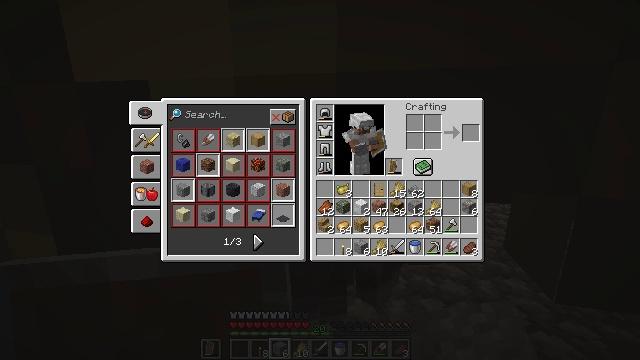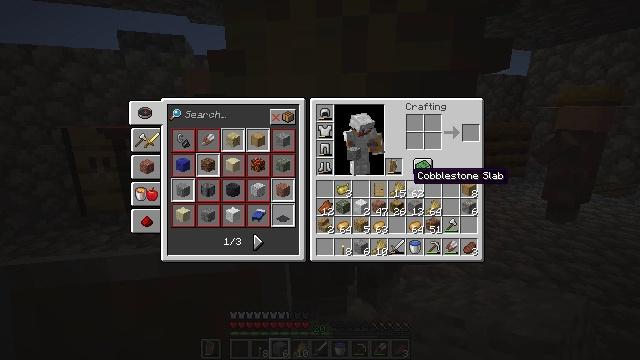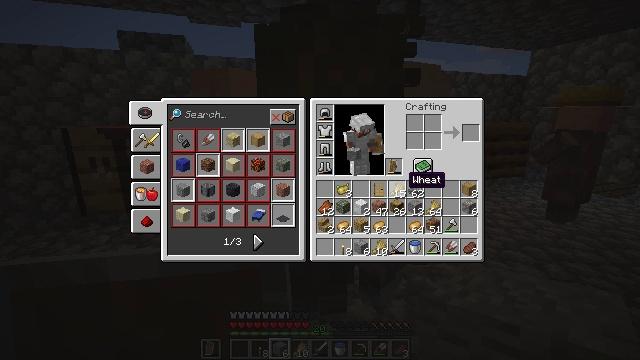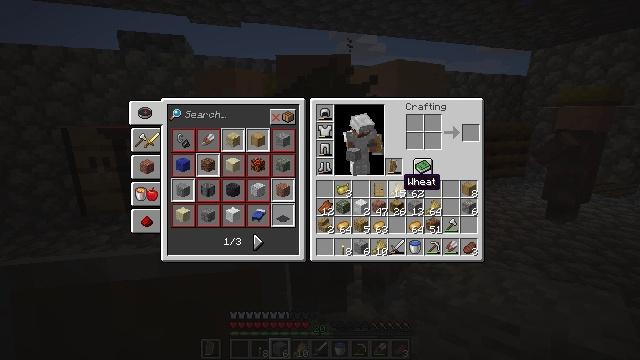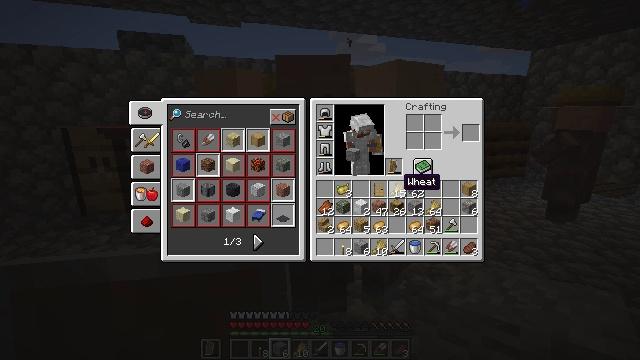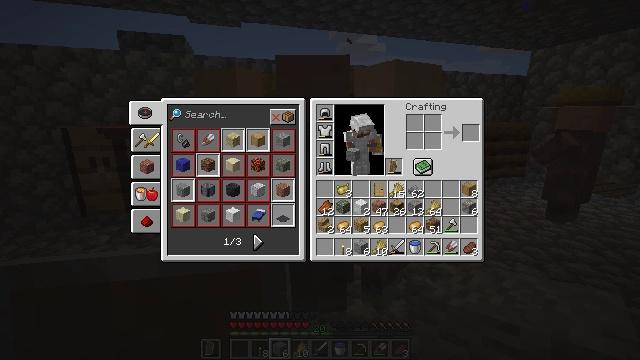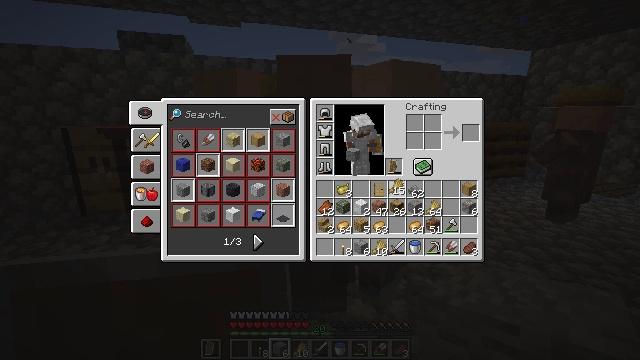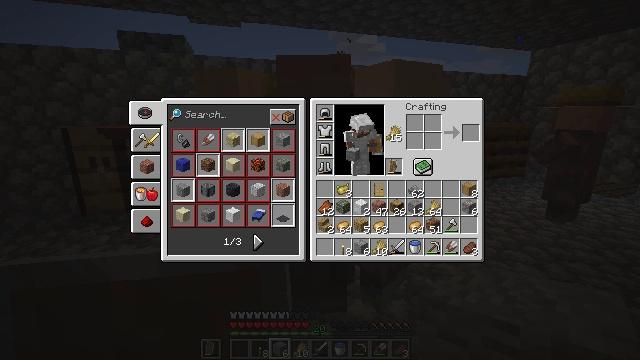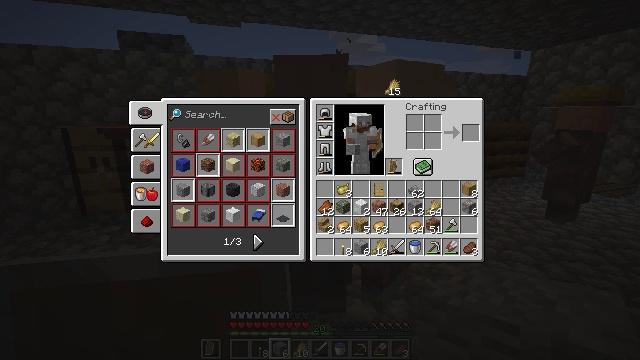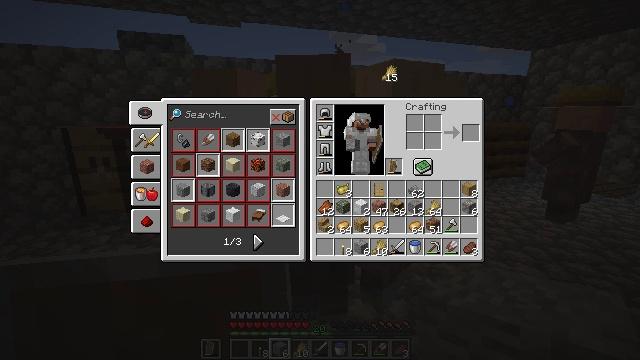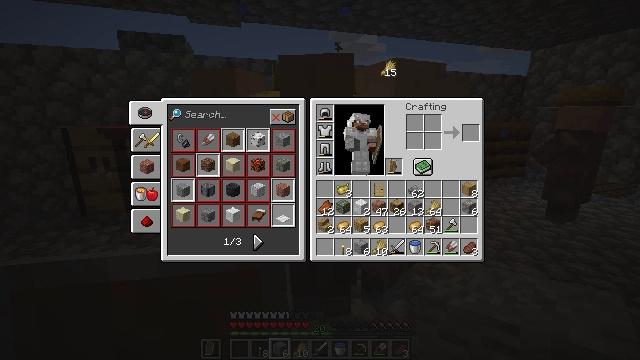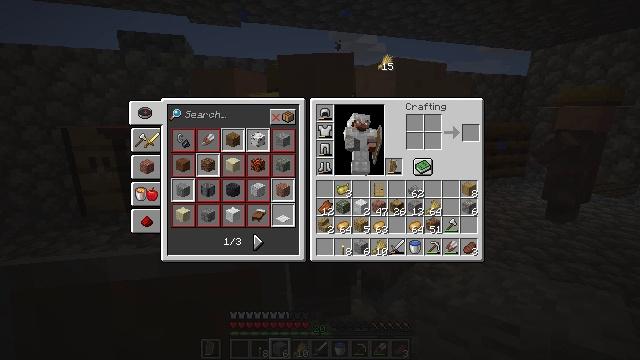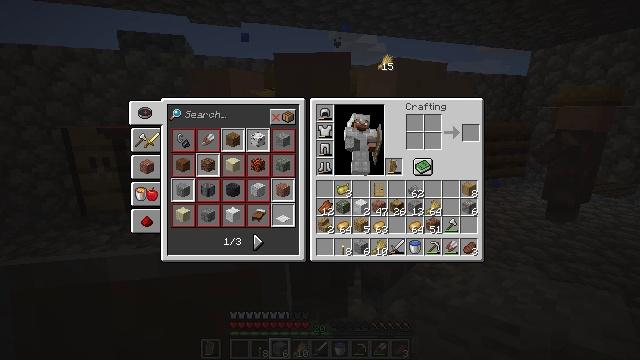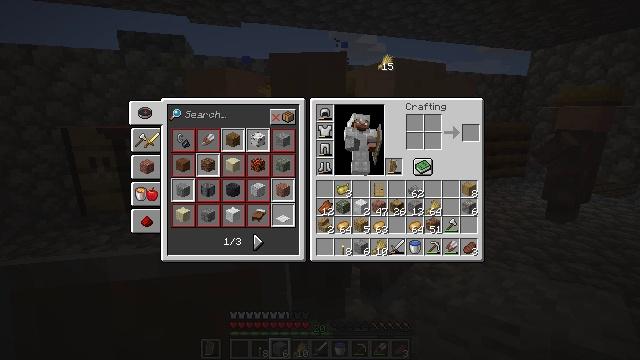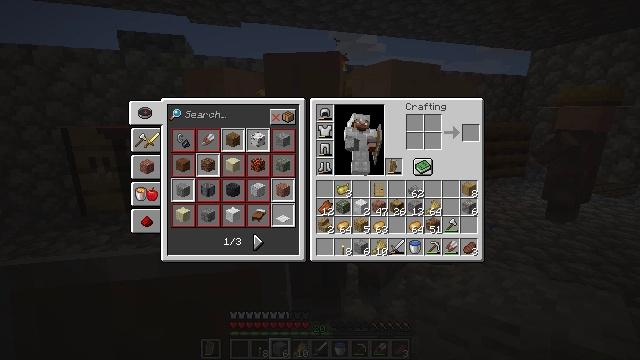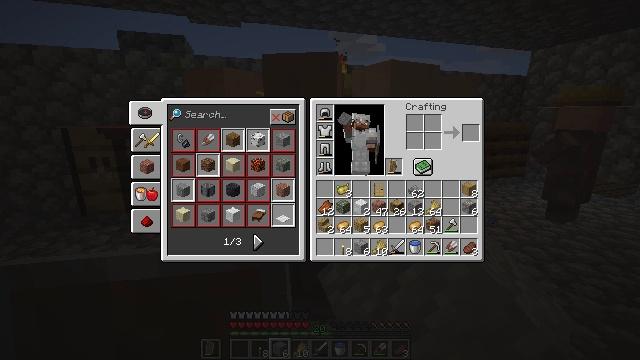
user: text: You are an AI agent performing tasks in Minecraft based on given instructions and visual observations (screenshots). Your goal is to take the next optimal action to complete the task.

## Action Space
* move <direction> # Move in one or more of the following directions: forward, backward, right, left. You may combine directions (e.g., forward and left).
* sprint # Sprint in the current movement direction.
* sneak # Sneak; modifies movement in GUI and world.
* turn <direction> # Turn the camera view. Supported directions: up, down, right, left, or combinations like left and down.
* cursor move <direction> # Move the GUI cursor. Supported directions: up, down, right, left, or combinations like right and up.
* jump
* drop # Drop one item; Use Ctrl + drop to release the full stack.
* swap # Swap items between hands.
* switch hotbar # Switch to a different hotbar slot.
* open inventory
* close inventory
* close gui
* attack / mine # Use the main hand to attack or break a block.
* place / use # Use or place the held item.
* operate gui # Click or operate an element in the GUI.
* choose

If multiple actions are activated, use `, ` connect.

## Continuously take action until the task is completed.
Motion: motion action
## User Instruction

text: Remove wheat from your collection.
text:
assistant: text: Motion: turn down
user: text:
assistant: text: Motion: no_op
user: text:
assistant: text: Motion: no_op
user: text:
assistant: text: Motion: no_op
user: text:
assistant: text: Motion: attack / mine
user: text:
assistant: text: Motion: attack / mine
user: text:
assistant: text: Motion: turn up
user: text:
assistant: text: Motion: turn up
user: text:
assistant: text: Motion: turn up
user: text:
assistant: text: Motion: no_op
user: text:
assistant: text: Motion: no_op
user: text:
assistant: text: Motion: attack / mine
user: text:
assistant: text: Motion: attack / mine
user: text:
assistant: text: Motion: no_op
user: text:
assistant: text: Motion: turn down
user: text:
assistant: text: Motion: turn down
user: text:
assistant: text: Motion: turn down
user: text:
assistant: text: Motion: turn down
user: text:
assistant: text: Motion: no_op